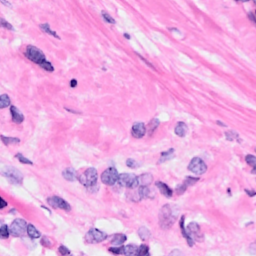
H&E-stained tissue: Breast